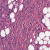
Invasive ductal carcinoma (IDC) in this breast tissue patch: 1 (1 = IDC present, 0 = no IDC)